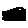
Label: zigzag